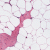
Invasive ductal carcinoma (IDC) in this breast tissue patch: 0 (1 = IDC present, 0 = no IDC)